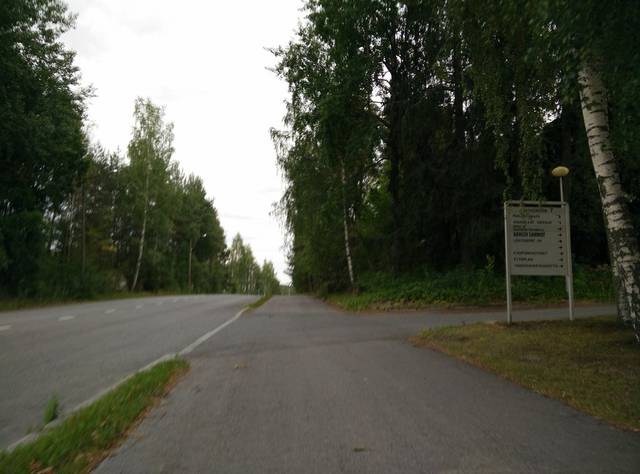
Region: Finland
Coordinates: 60.99, 24.495